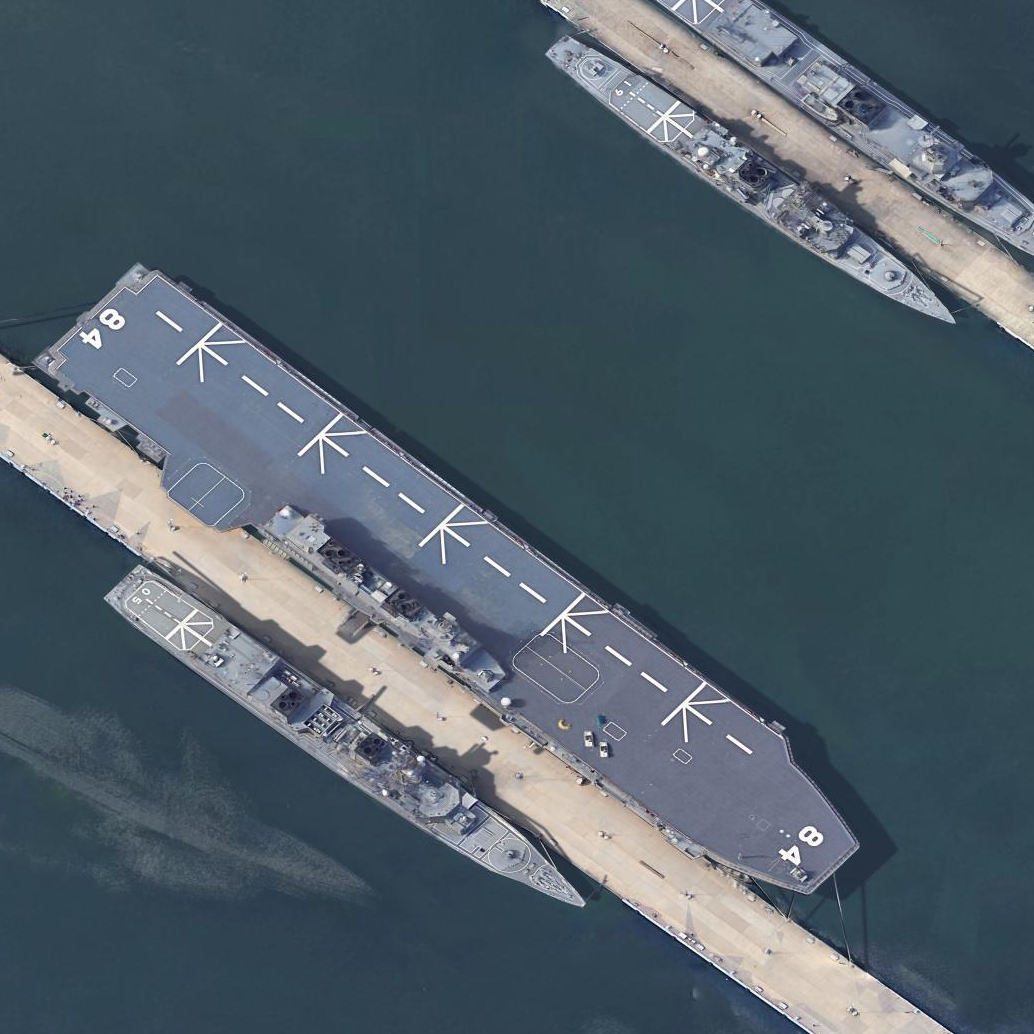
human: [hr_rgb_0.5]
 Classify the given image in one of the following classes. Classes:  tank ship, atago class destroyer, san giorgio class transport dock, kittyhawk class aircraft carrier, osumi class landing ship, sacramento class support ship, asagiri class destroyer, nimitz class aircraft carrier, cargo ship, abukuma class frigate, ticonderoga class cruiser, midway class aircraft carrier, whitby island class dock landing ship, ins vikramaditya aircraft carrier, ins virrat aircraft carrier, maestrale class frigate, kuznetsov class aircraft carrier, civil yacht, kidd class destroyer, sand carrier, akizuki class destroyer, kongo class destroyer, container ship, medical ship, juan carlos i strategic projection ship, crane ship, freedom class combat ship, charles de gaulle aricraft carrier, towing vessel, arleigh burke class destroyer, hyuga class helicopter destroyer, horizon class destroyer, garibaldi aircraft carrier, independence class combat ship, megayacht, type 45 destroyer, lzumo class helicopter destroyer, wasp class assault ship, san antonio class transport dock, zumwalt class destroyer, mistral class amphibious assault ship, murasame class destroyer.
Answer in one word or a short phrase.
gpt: Lzumo class helicopter destroyer